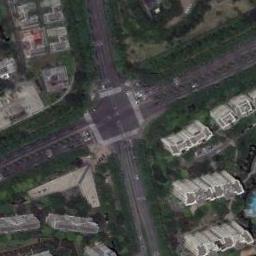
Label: intersection